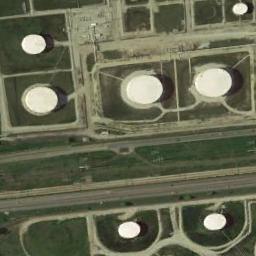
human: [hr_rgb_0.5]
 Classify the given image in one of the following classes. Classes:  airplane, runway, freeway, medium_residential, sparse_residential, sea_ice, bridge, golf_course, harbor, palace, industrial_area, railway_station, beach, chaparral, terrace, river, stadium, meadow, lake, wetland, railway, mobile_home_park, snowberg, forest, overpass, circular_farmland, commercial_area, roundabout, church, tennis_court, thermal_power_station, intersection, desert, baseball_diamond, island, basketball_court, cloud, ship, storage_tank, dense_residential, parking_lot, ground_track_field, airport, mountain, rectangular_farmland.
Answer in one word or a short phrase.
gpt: storage_tank